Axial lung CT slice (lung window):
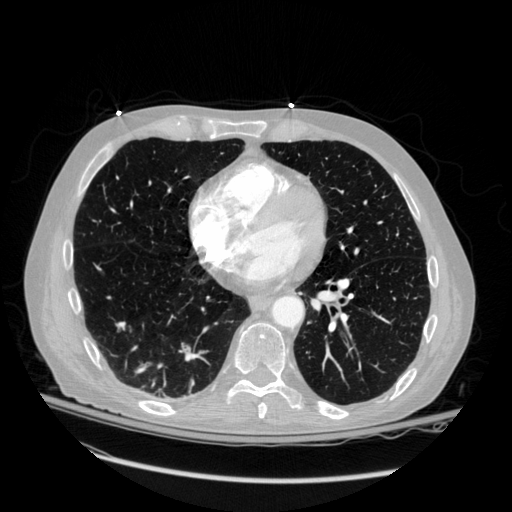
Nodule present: no